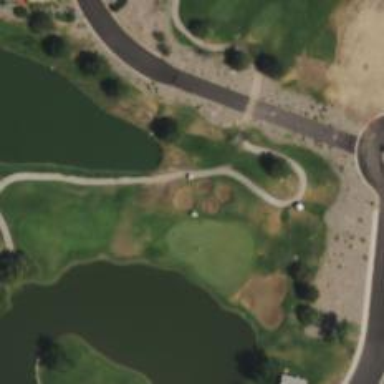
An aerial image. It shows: Golf bunker.